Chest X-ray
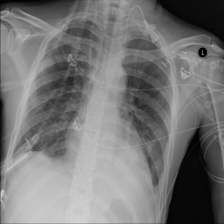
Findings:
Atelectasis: negative
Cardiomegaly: negative
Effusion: positive
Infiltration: positive
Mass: negative
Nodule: negative
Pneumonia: negative
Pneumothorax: negative
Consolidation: negative
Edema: negative
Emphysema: negative
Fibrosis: negative
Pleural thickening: negative
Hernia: negative